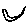
Label: smiley face